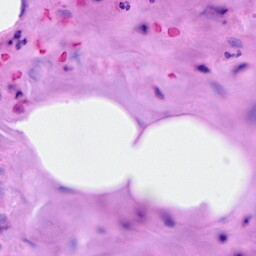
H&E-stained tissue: Breast